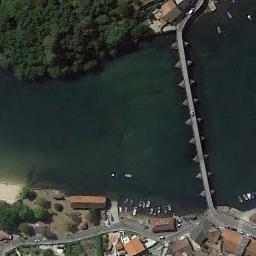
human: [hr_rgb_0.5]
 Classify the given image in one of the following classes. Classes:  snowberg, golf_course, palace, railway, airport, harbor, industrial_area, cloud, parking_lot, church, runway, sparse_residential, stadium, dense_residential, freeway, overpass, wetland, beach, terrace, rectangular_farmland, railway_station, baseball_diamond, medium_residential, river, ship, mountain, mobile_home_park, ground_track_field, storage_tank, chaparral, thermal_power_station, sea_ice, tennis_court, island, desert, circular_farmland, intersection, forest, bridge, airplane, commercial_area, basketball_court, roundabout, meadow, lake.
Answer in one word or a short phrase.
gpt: bridge